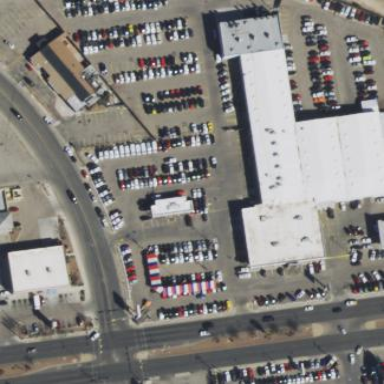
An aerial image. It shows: Retail area with car shop.